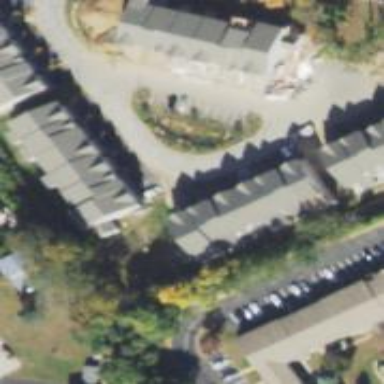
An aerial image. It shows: Image showing apartment building. This building is used for residential purposes.